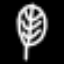
Label: leaf